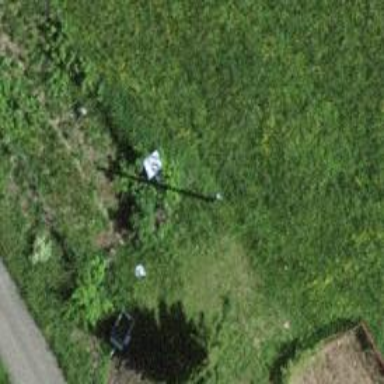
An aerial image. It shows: Minor power line.